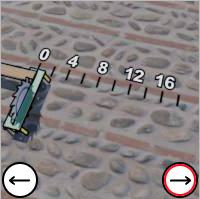
Task: length
Answer: 0
First scale value: 4.0